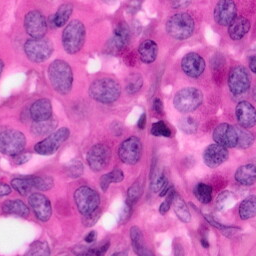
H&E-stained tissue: Pancreatic